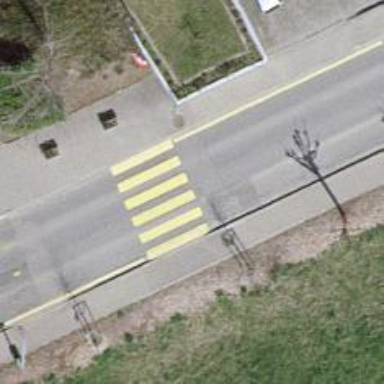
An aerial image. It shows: Uncontrolled zebra crossing on the road.